Chest X-ray:
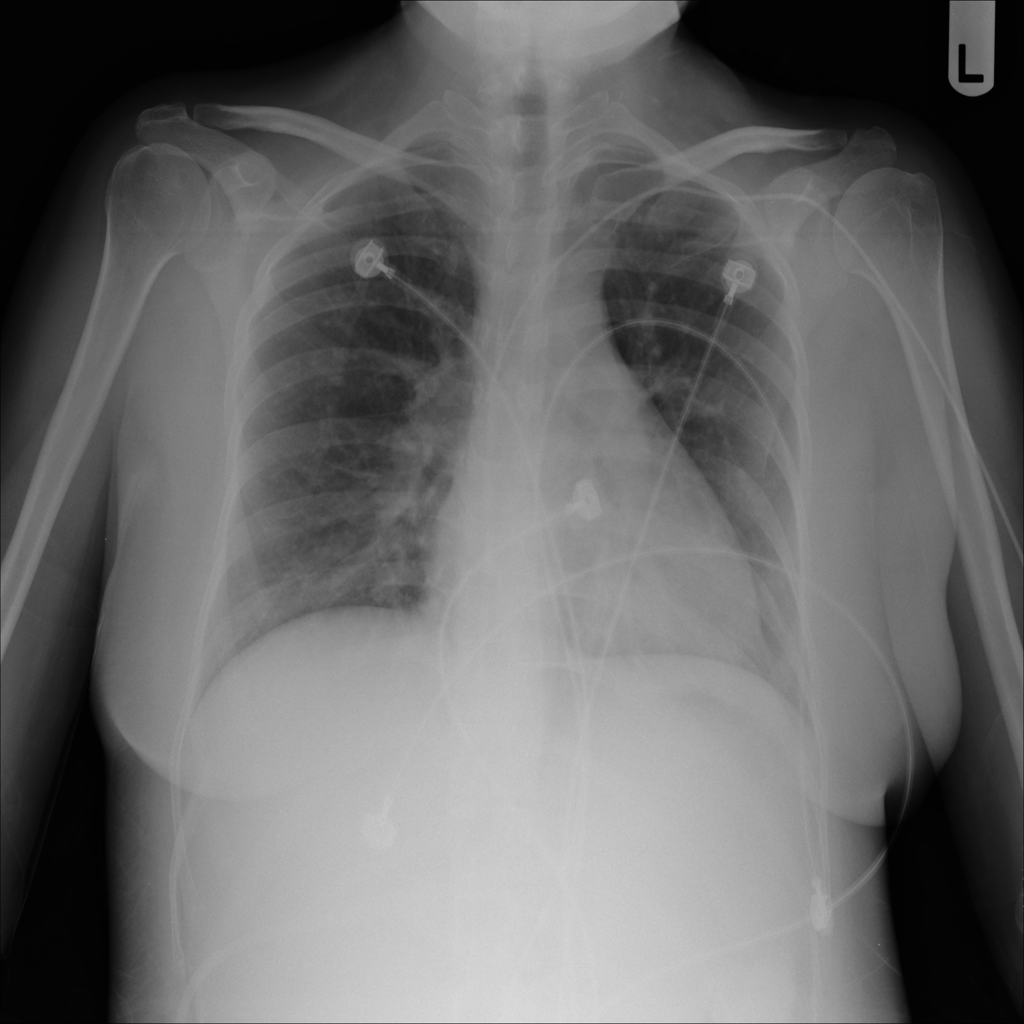
Findings: Cardiomegaly
No abnormal finding: no